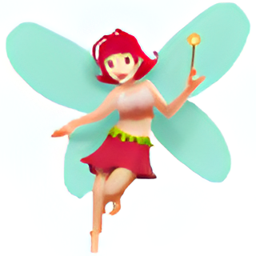
Name: fairy
Emoji: 🧚🏻
Group: People & Body
Sub-group: person-fantasy